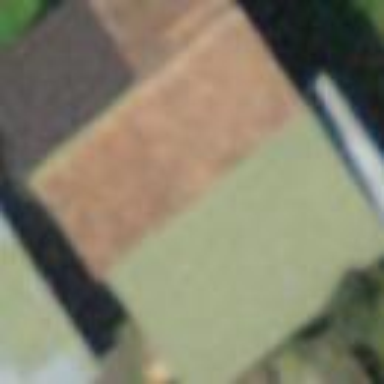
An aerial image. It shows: Barn.